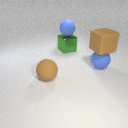
large green metal cube behind large brown rubber sphere